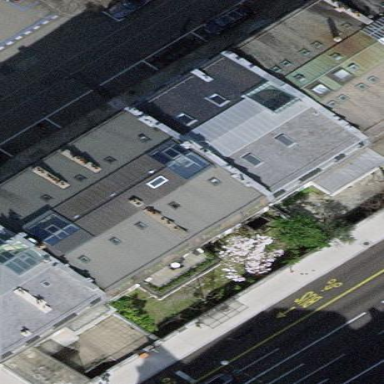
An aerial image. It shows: Office building.